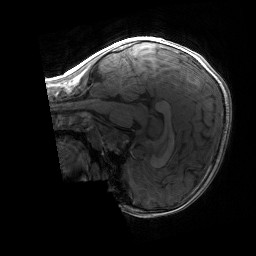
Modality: T1w
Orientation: sagittal
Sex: male
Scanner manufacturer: siemens
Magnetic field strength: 3 T
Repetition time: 1.9 s
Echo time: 0.00243 s